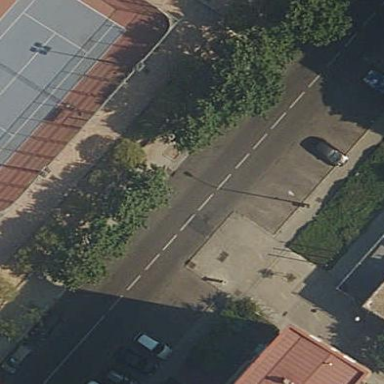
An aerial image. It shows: Street-side parking area.